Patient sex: M
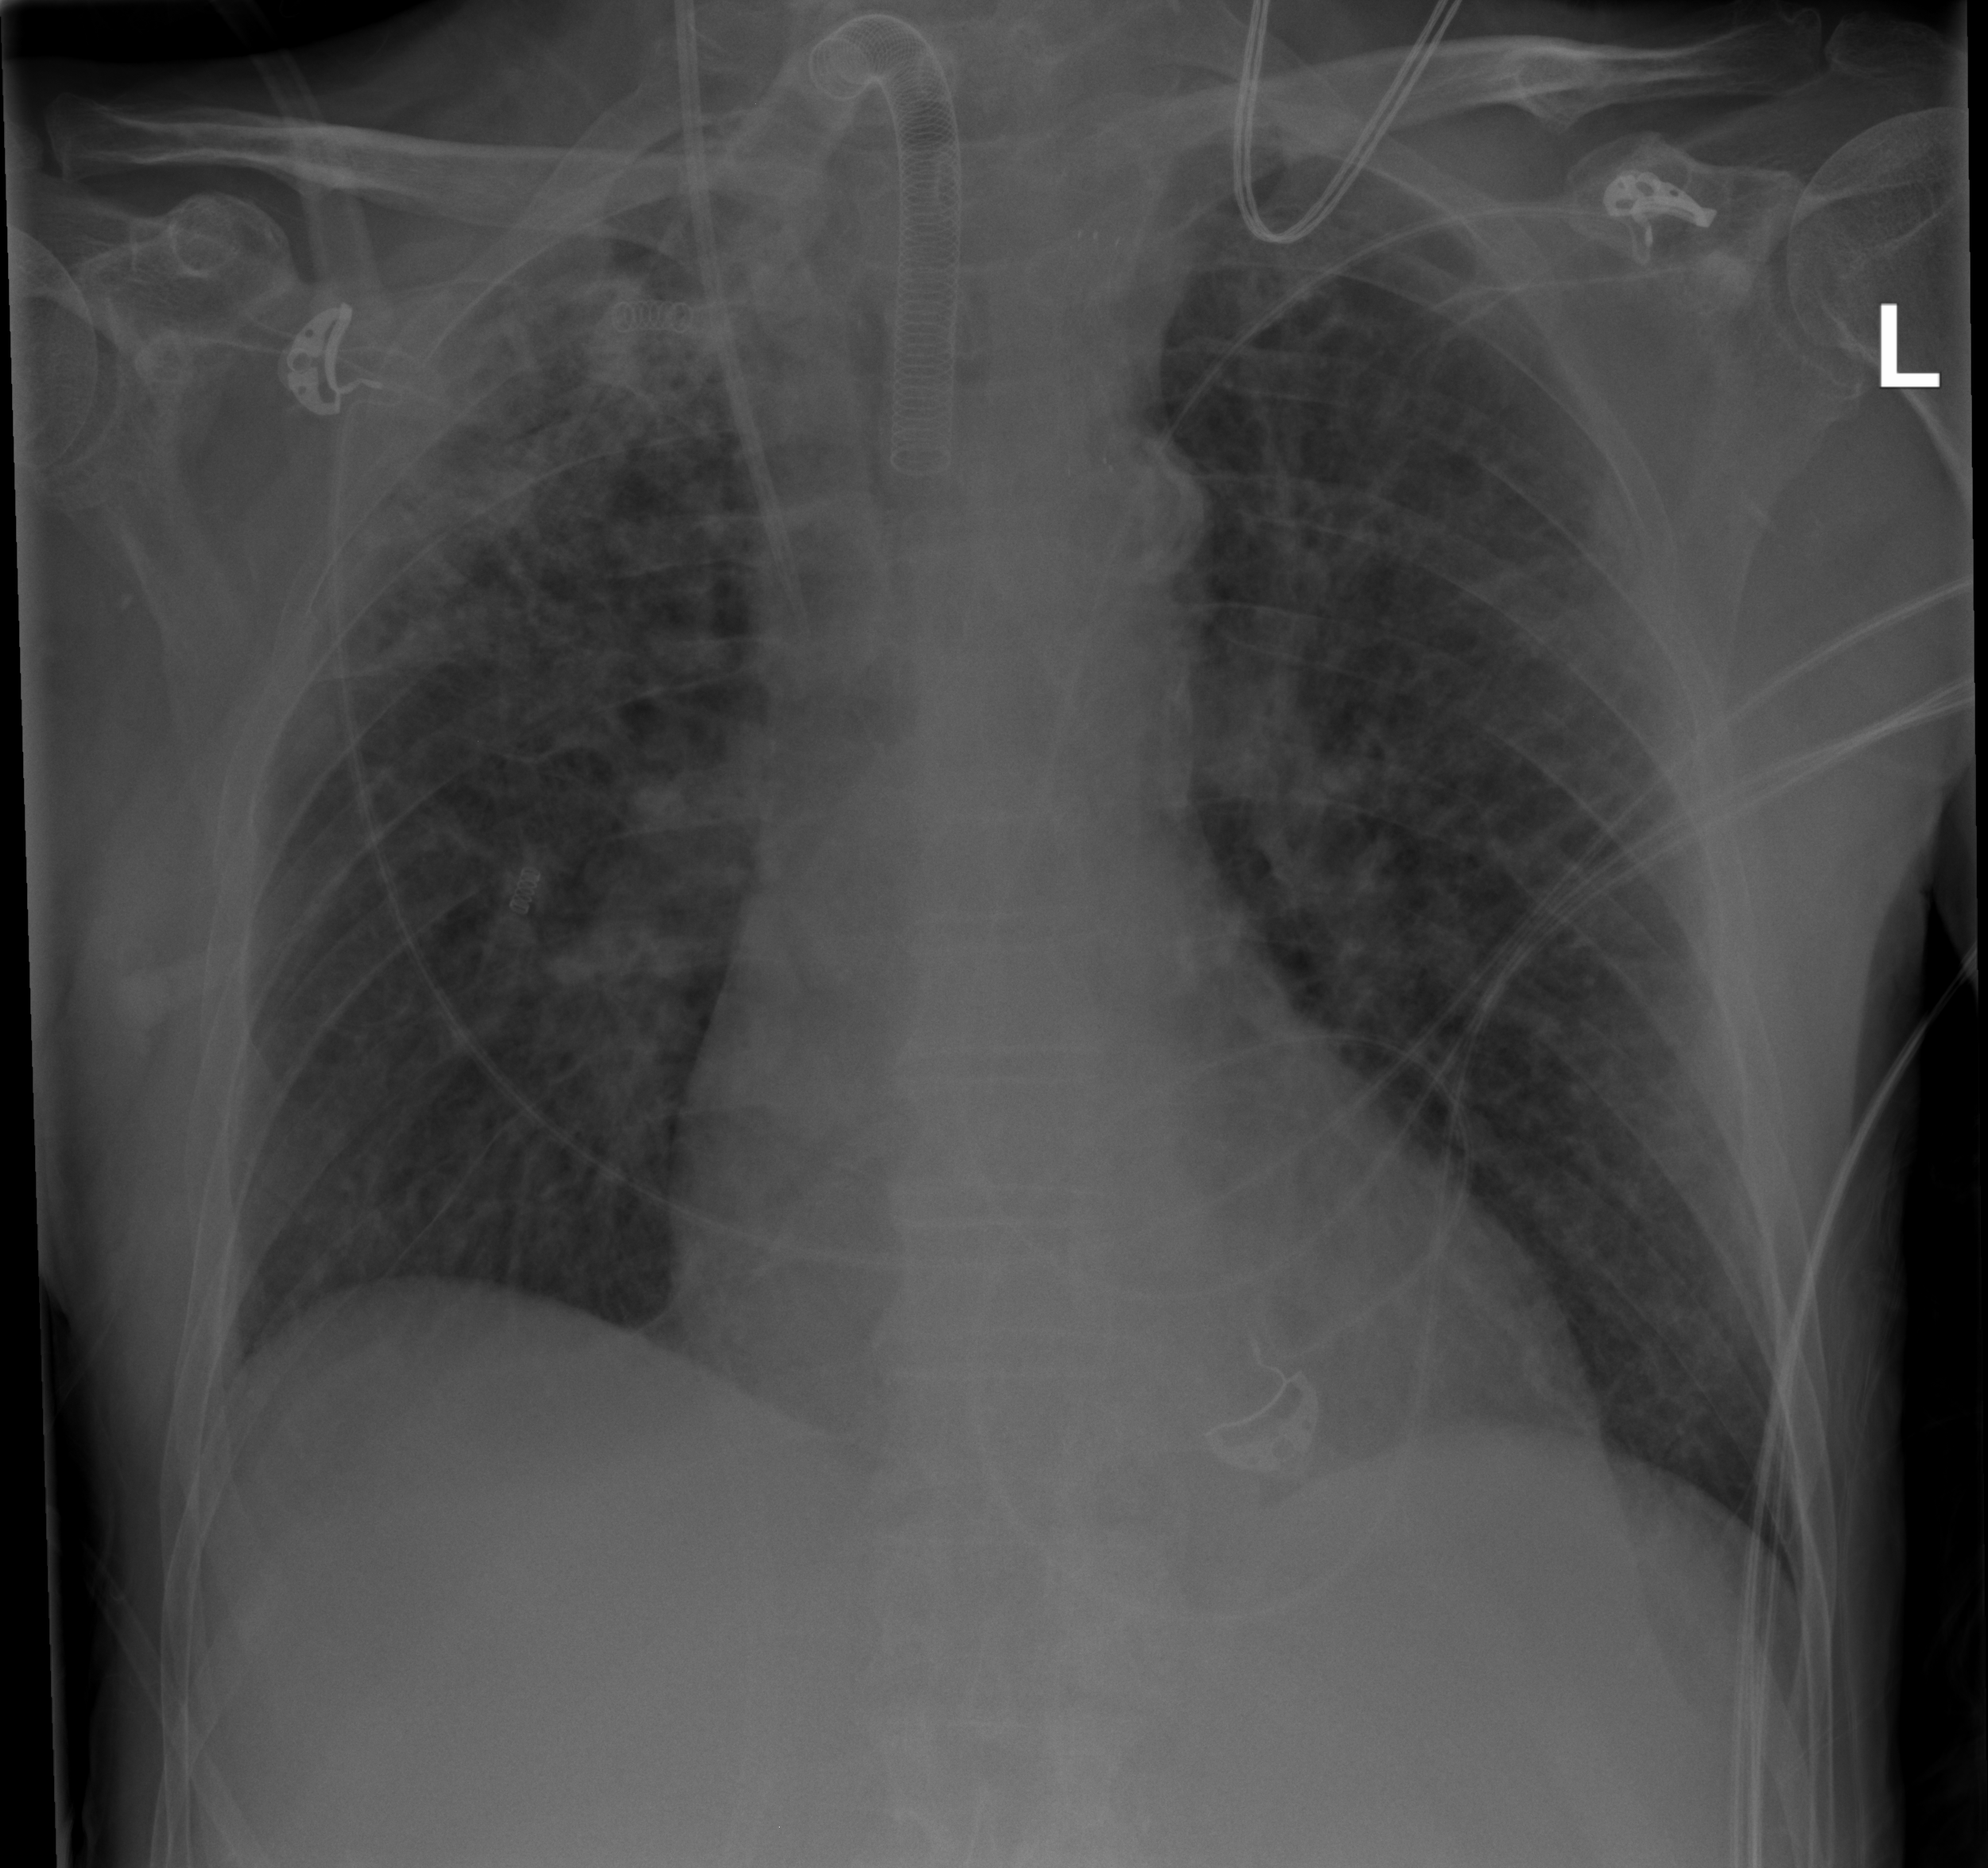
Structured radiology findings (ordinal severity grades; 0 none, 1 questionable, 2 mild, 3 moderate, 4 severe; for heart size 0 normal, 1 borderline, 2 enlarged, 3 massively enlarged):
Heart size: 1
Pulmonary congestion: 2
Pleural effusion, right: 1
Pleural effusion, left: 0
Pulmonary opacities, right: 3
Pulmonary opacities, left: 2
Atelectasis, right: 2
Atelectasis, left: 2